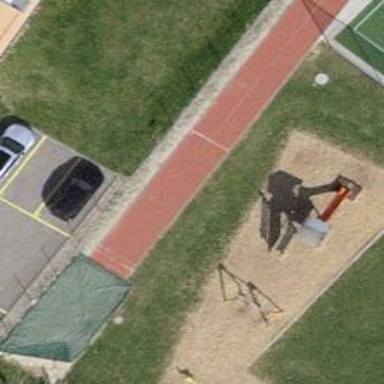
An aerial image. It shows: Playground area for leisure land.